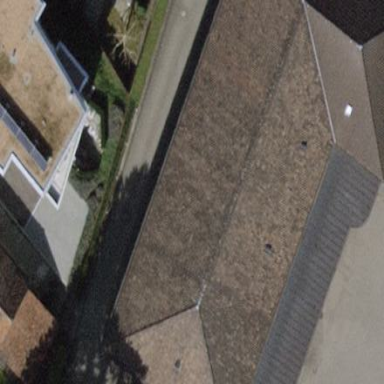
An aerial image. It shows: Sports hall building.